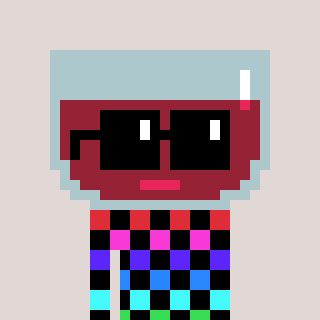
a pixel art character with square black sunglasses, a wine-shaped head and a peachy-colored body on a warm background